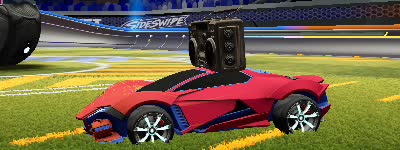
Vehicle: werewolf